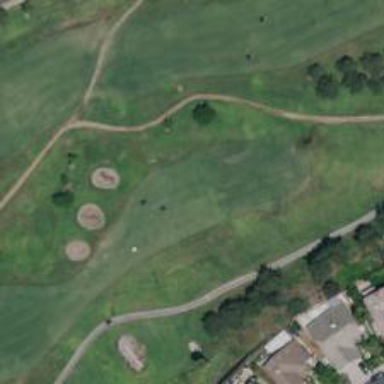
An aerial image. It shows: Golf hole.